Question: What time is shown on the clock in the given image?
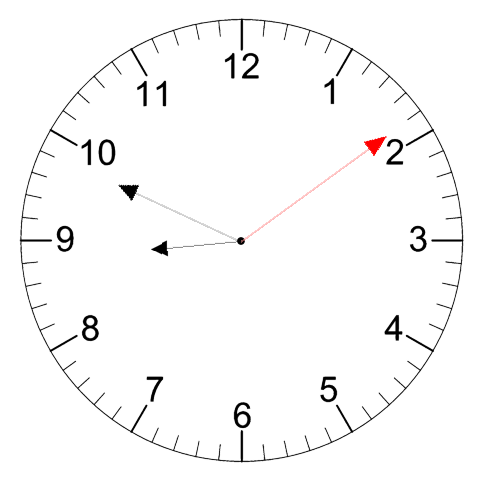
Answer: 08:49:09